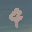
Label: 4